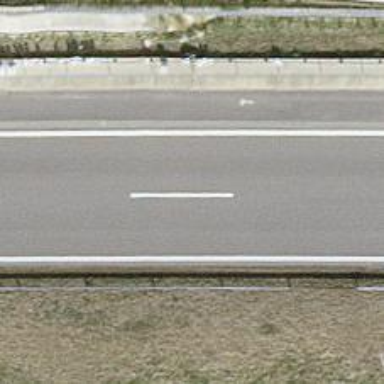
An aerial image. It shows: Motorway.